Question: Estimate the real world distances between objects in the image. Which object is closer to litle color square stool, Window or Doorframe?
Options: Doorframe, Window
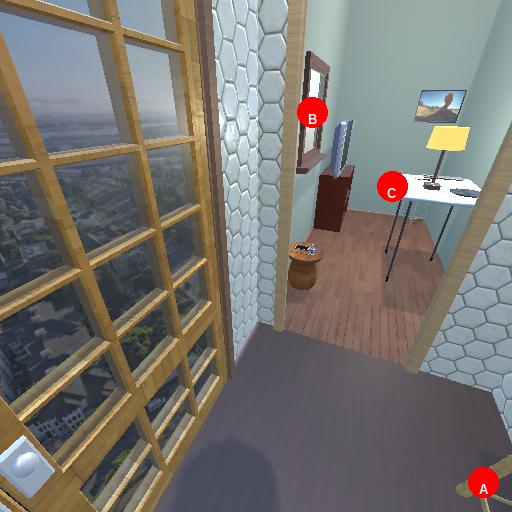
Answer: Doorframe